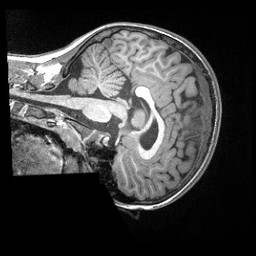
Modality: T1w
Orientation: sagittal
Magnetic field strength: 3 T